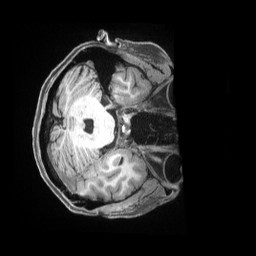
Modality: T1w
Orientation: axial
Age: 53
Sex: female
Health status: ill
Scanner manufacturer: siemens
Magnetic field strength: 3 T
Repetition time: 2.5 s
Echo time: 0.00181 s